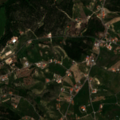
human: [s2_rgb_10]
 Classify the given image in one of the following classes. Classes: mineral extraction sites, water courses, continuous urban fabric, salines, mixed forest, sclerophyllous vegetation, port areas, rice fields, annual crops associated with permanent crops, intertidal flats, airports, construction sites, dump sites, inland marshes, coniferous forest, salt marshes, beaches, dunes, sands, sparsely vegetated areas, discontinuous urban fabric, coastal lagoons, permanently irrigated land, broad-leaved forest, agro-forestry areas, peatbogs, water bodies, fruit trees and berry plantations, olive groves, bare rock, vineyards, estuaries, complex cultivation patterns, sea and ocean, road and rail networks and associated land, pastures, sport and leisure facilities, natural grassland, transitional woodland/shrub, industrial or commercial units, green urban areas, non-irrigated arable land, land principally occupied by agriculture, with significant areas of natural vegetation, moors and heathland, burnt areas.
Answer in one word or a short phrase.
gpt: non-irrigated arable land, olive groves, annual crops associated with permanent crops, land principally occupied by agriculture, with significant areas of natural vegetation